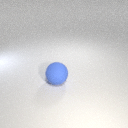
large blue rubber sphere